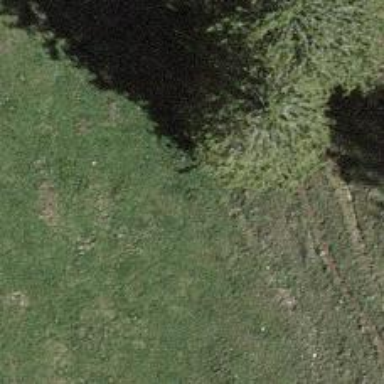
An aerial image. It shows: Single tag "natural: tree."